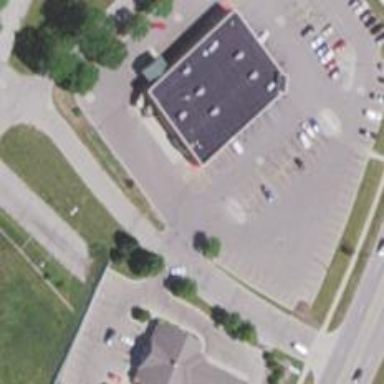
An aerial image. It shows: Building that is pharmacy providing healthcare services.